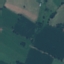
Label: Pasture